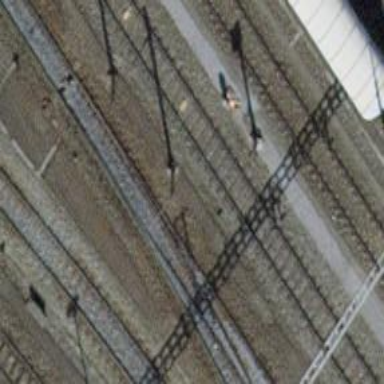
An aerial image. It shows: Railway yard with single rail track. The electrified track has contact line for power supply.